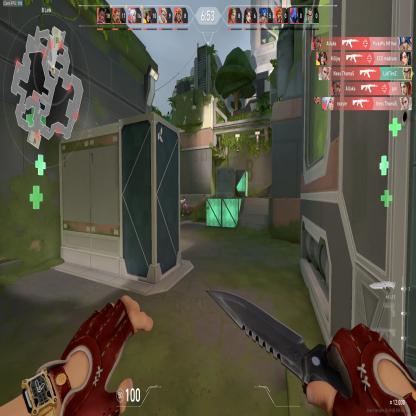
Label: enemy